Question: I am working on Web Api where I would have to create Data Transfer Objects for displaying data on the UI of application.
I am working with Code First approach here is my Domain class
'''
public class Employee
{
[Key]
public int BusinessEntityId { get; set; }
[Required]
[MaxLength(50)]
public string JobTitle { get; set; }
[Required]
[DataType(DataType.DateTime)]
public DateTime BirthDate { get; set; }
[Required]
[MaxLength(1)]
public string MaritalStatus { get; set; }
[Required]
[MaxLength(1)]
public string Gender { get; set; }
[Required]
[DataType(DataType.DateTime)]
public DateTime HireDate { get; set; }
[Required]
public Boolean SalariedFlag { get; set; }
public ICollection<EmployeePayHistory> PayHistories { get; set; }
}
'''
Here is my Data Transfer Object(DTO) Class
'''
public class EmployeePayHistoryListDTO
{
public int Id { get; set; }
public DateTime RateChangeDate { get; set; }
public Decimal Rate { get; set; }
public Int16 PayFrequency { get; set; }
public String JobTitle { get; set; }
public String Gendre { get; set; }
}
'''
Now As PayHistories is collection in my Domain class I what i am doing is i am creating a new class
of which has collection of my DTO class type 'EmployeePayHistoryListDTO'
'''
public class EmployeeRelatedCollections
{
public ICollection<EmployeePayHistoryListDTO> PayHistories { get; set; }
}
'''
So from my repository I am getting data correctly via following EF statement
'''
_context.Employees.Include("PayHistories")
.Include("PayHistories")
.Single(e=>e.BusinessEntityId==id);
'''
But where i am converting collection of my Employee class(Domain Class) to collection of my DTO type there i am getting error here is the code
'''
PayHistories = (from ph in employee.PayHistories
select new EmployeePayHistoryListDTO
{
Id = ph.BusinessEntityId,
RateChangeDate = ph.RateChangeDate,
Rate = ph.Rate,
PayFrequency = ph.PayFrequency,
JobTitle = ph.Employee.JobTitle,
Gendre = ph.Employee.Gender
}).ToList();
I am getting following exception below is summary
'''

'''
System.NullReferenceException ,
Additional Information: Object reference Not set to an instance of an object.
Troubleshooting tips
1. Check to determine if the object is null before calling the method,
2. Use new keyword to create an object instance.
'''
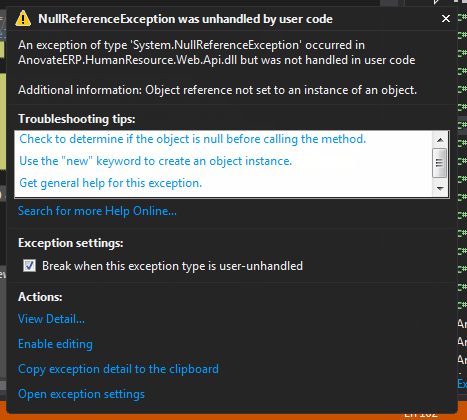
Answer: From:
'''
PayHistories = (from ph in employee.PayHistories
select new EmployeePayHistoryListDTO
{
Id = ph.BusinessEntityId,
RateChangeDate = ph.RateChangeDate,
Rate = ph.Rate,
PayFrequency = ph.PayFrequency,
JobTitle = ph.Employee.JobTitle,
Gendre = ph.Employee.Gender
}).ToList();
'''
Can you make it:
'''
PayHistories = (from ph in employee.PayHistories
select new EmployeePayHistoryListDTO
{
Id = ph.BusinessEntityId,
RateChangeDate = ph.RateChangeDate,
Rate = ph.Rate,
PayFrequency = ph.PayFrequency
}).ToList();
'''
and see if the exception still occurs?
It looks like based on that query you would have:
'''
Employee -> PaymentHistory -> Employee.
'''
In your statement:
'''
_context.Employees.Include("PayHistories")
.Include("PayHistories")
.Single(e=>e.BusinessEntityId==id);
'''
It doesn't look like you would include the additional employee object on top of your PayHistories (and did you intentially include it twice?). I believe you could also use a linq statement to get more strongly typed includes like
'''
.Include(i => i.PayHistories)
'''
Hopefully this will help you!